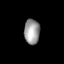
Tissue: lung
Cell type: Epithelial cells
Senescence score: 0.2162
Nuclear area (px): 381
Mean DAPI intensity: 155.591